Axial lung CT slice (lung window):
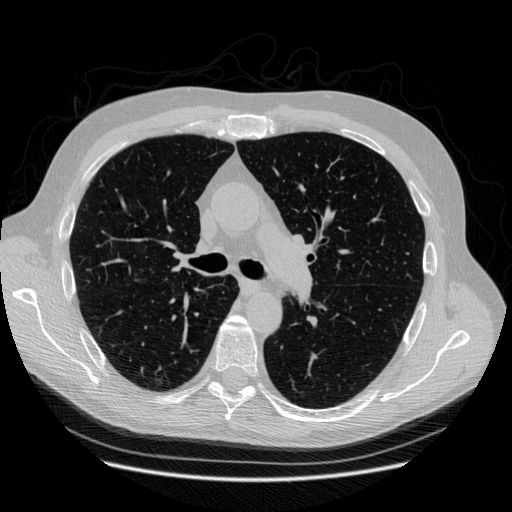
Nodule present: no